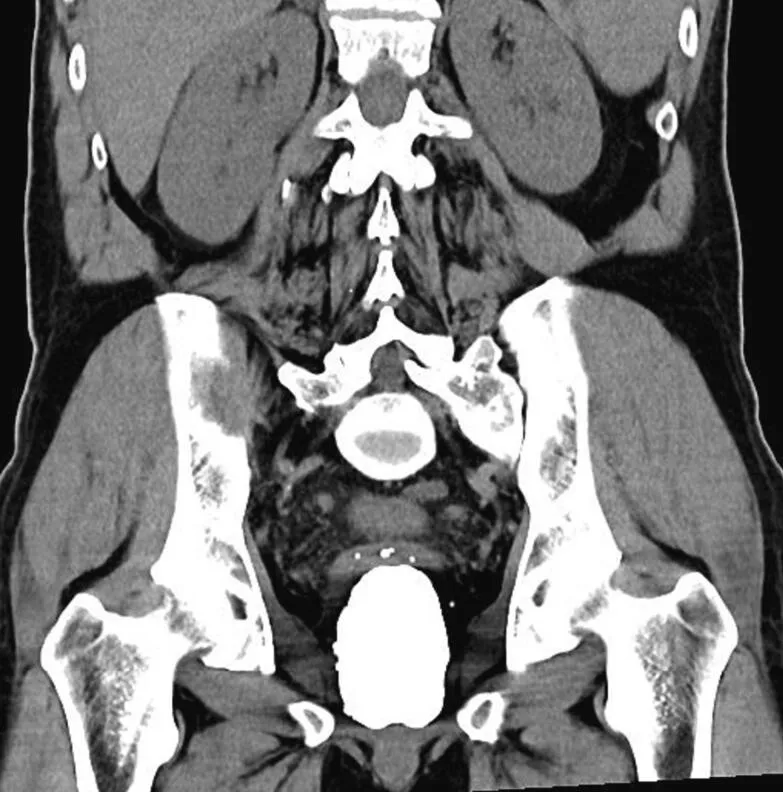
Preoperative tomographic imaging.
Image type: radiology (ct)